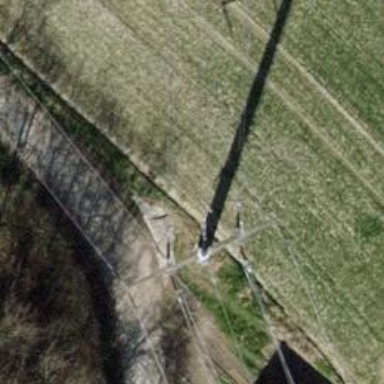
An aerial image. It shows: Power line in the image.